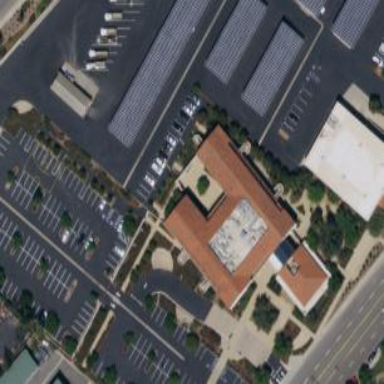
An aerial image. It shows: Solar photovoltaic panel generator on roof of building.